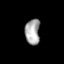
Tissue: prostate
Cell type: Myeloid cells
Senescence score: 0.7703
Nuclear area (px): 369
Mean DAPI intensity: 168.856